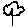
Label: tree